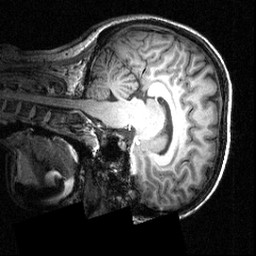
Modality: T1w
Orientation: sagittal
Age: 23
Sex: female
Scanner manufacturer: siemens
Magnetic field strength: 3.951 T
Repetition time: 1.5 s
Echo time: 0.00335 s